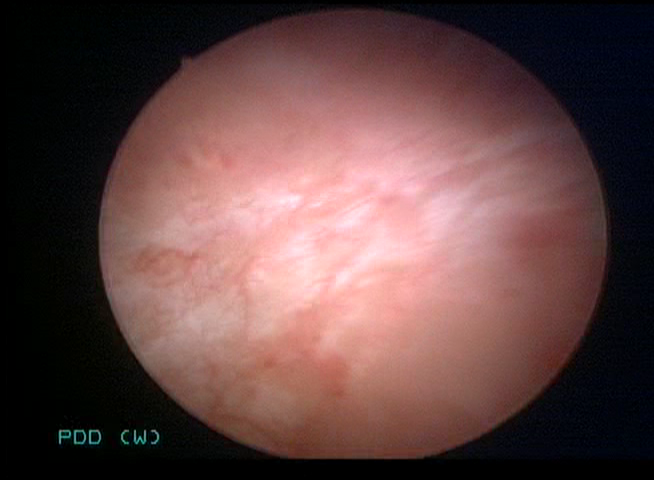
Modality: WLC
Class: Normal mucosa
Bladder cancer association: No